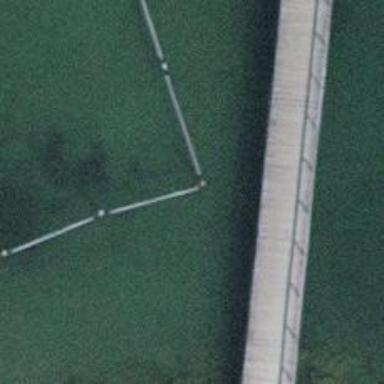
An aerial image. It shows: Buoy that is man-made.